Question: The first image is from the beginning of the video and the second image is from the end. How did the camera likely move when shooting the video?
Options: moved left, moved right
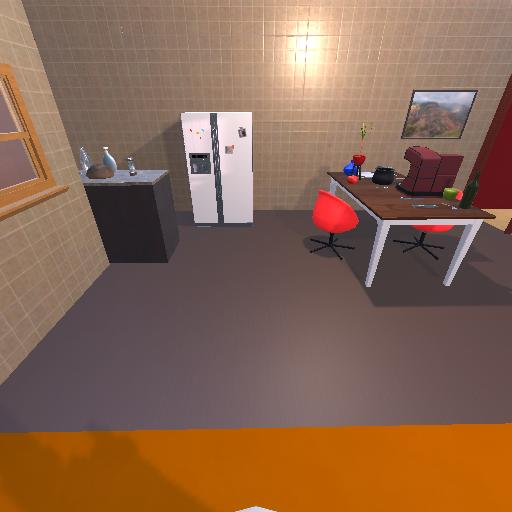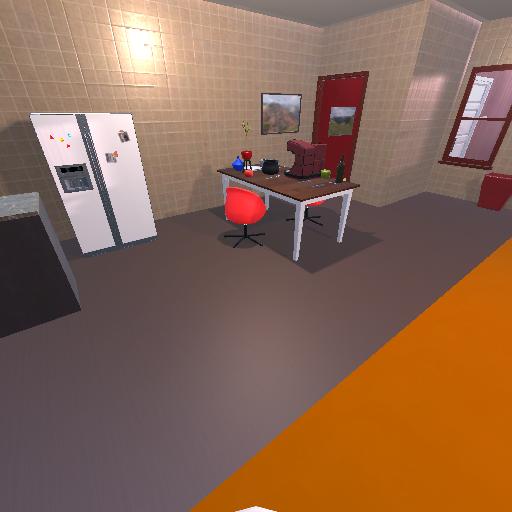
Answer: moved left